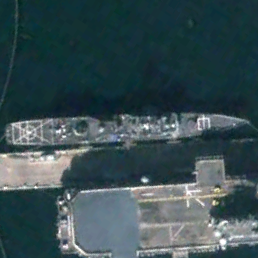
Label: cruiser